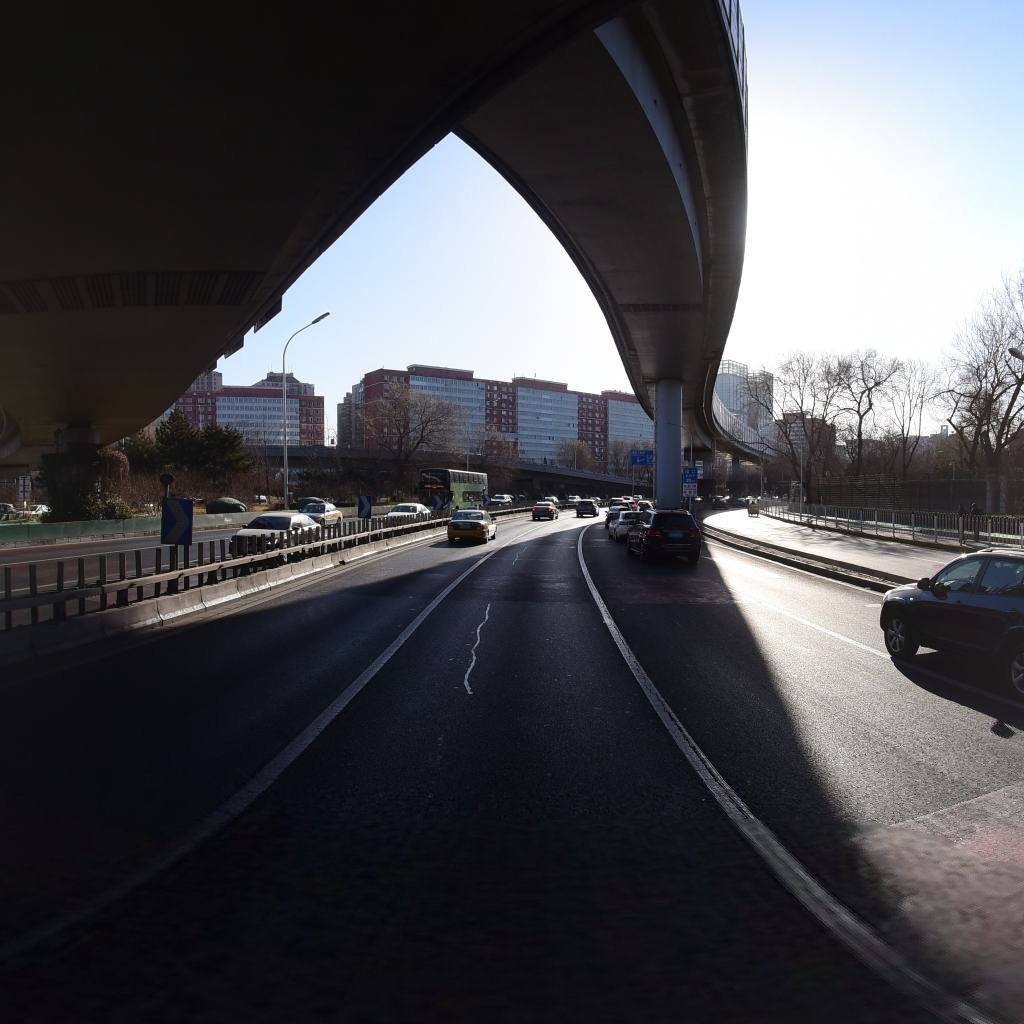
Region: Dongcheng
Road damage annotations: longitudinal crack, longitudinal patch, longitudinal patch, transverse patch